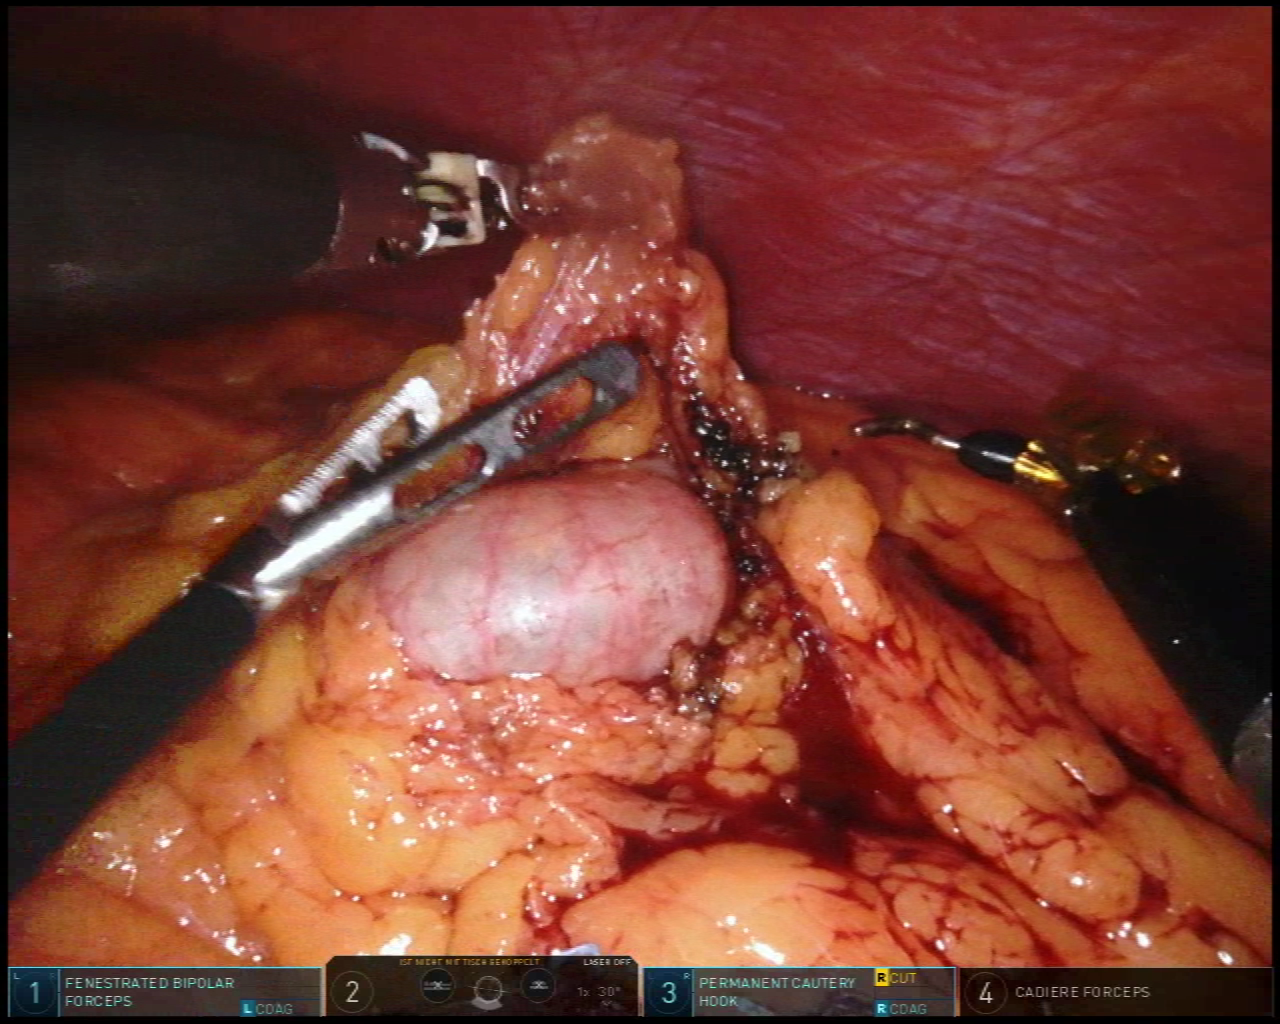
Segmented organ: abdominal_wall
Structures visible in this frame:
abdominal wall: yes
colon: yes
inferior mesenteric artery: no
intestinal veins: no
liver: no
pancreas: no
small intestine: no
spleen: no
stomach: no
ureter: no
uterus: no
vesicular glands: no